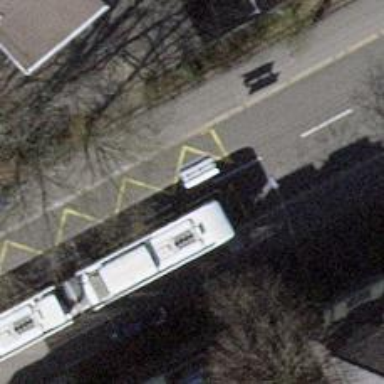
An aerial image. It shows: Bus stop for trolleybuses with designated stop position for public transport.